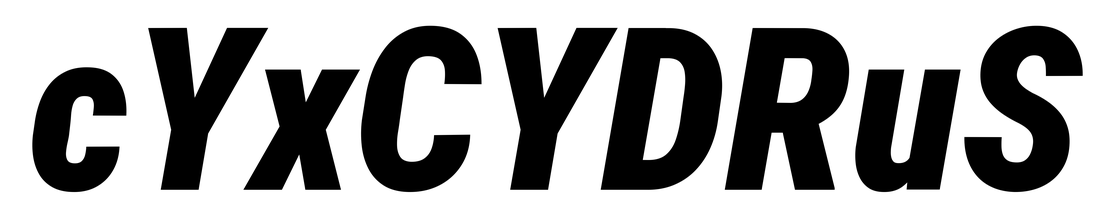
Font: Roboto-Italic_Condensed_Black_Italic